Question: I have a directive that contains input with two arrow that increments/decrements numbers.
I'd like to increase/decrease the numbers continuously when the user uses a long click, how can i do that?

'''
'use strict';
(function (module) {
var vlIncrementor = function () {
return {
templateUrl: 'assets/angular-client/app/html/common/incrementor/vlIncrementor.html',
scope: { model: '=ngModel' },
controller: function ( $scope ) {
$scope.increment = function ( ) {
$scope.model++;
};
$scope.decrement = function () {
$scope.model--;
};
}
};
};
module.directive('vlIncrementor', vlIncrementor);
}(angular.module('html.common')));
'''
'''
<div class="vl-increment">
<i class="fa fa-caret-left fa-lg center" ng-class="{disabled: model === 0}" ng-click="decrement()"></i>
<input type="text" ng-model="model"/>
<i class="fa fa-caret-right fa-lg center" ng-click="increment()"></i>
</div>
'''
I tried adding a link function with this code, but it didn't work (it incremented by one like a regular click):
'''
link: function ( scope , el) {
$(el ).find('.fa-caret-left').mouseup(function(){
clearTimeout(pressTimer)
// Clear timeout
return false;
}).mousedown(function(){
// Set timeout
pressTimer = window.setTimeout(function() {
scope.$apply( function () {
scope.model--;
});
},1000);
return false;
});
}
'''
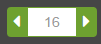
Answer: A similar question was already answered <URL>.
A possible solution is to use 'ng-mousedown' and 'ng-mouseup' and use '$interval' to control the counter.